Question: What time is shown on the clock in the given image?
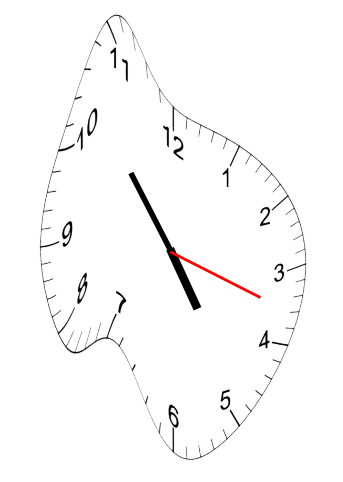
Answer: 04:53:18